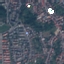
Land use / land cover class: Residential